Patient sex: F
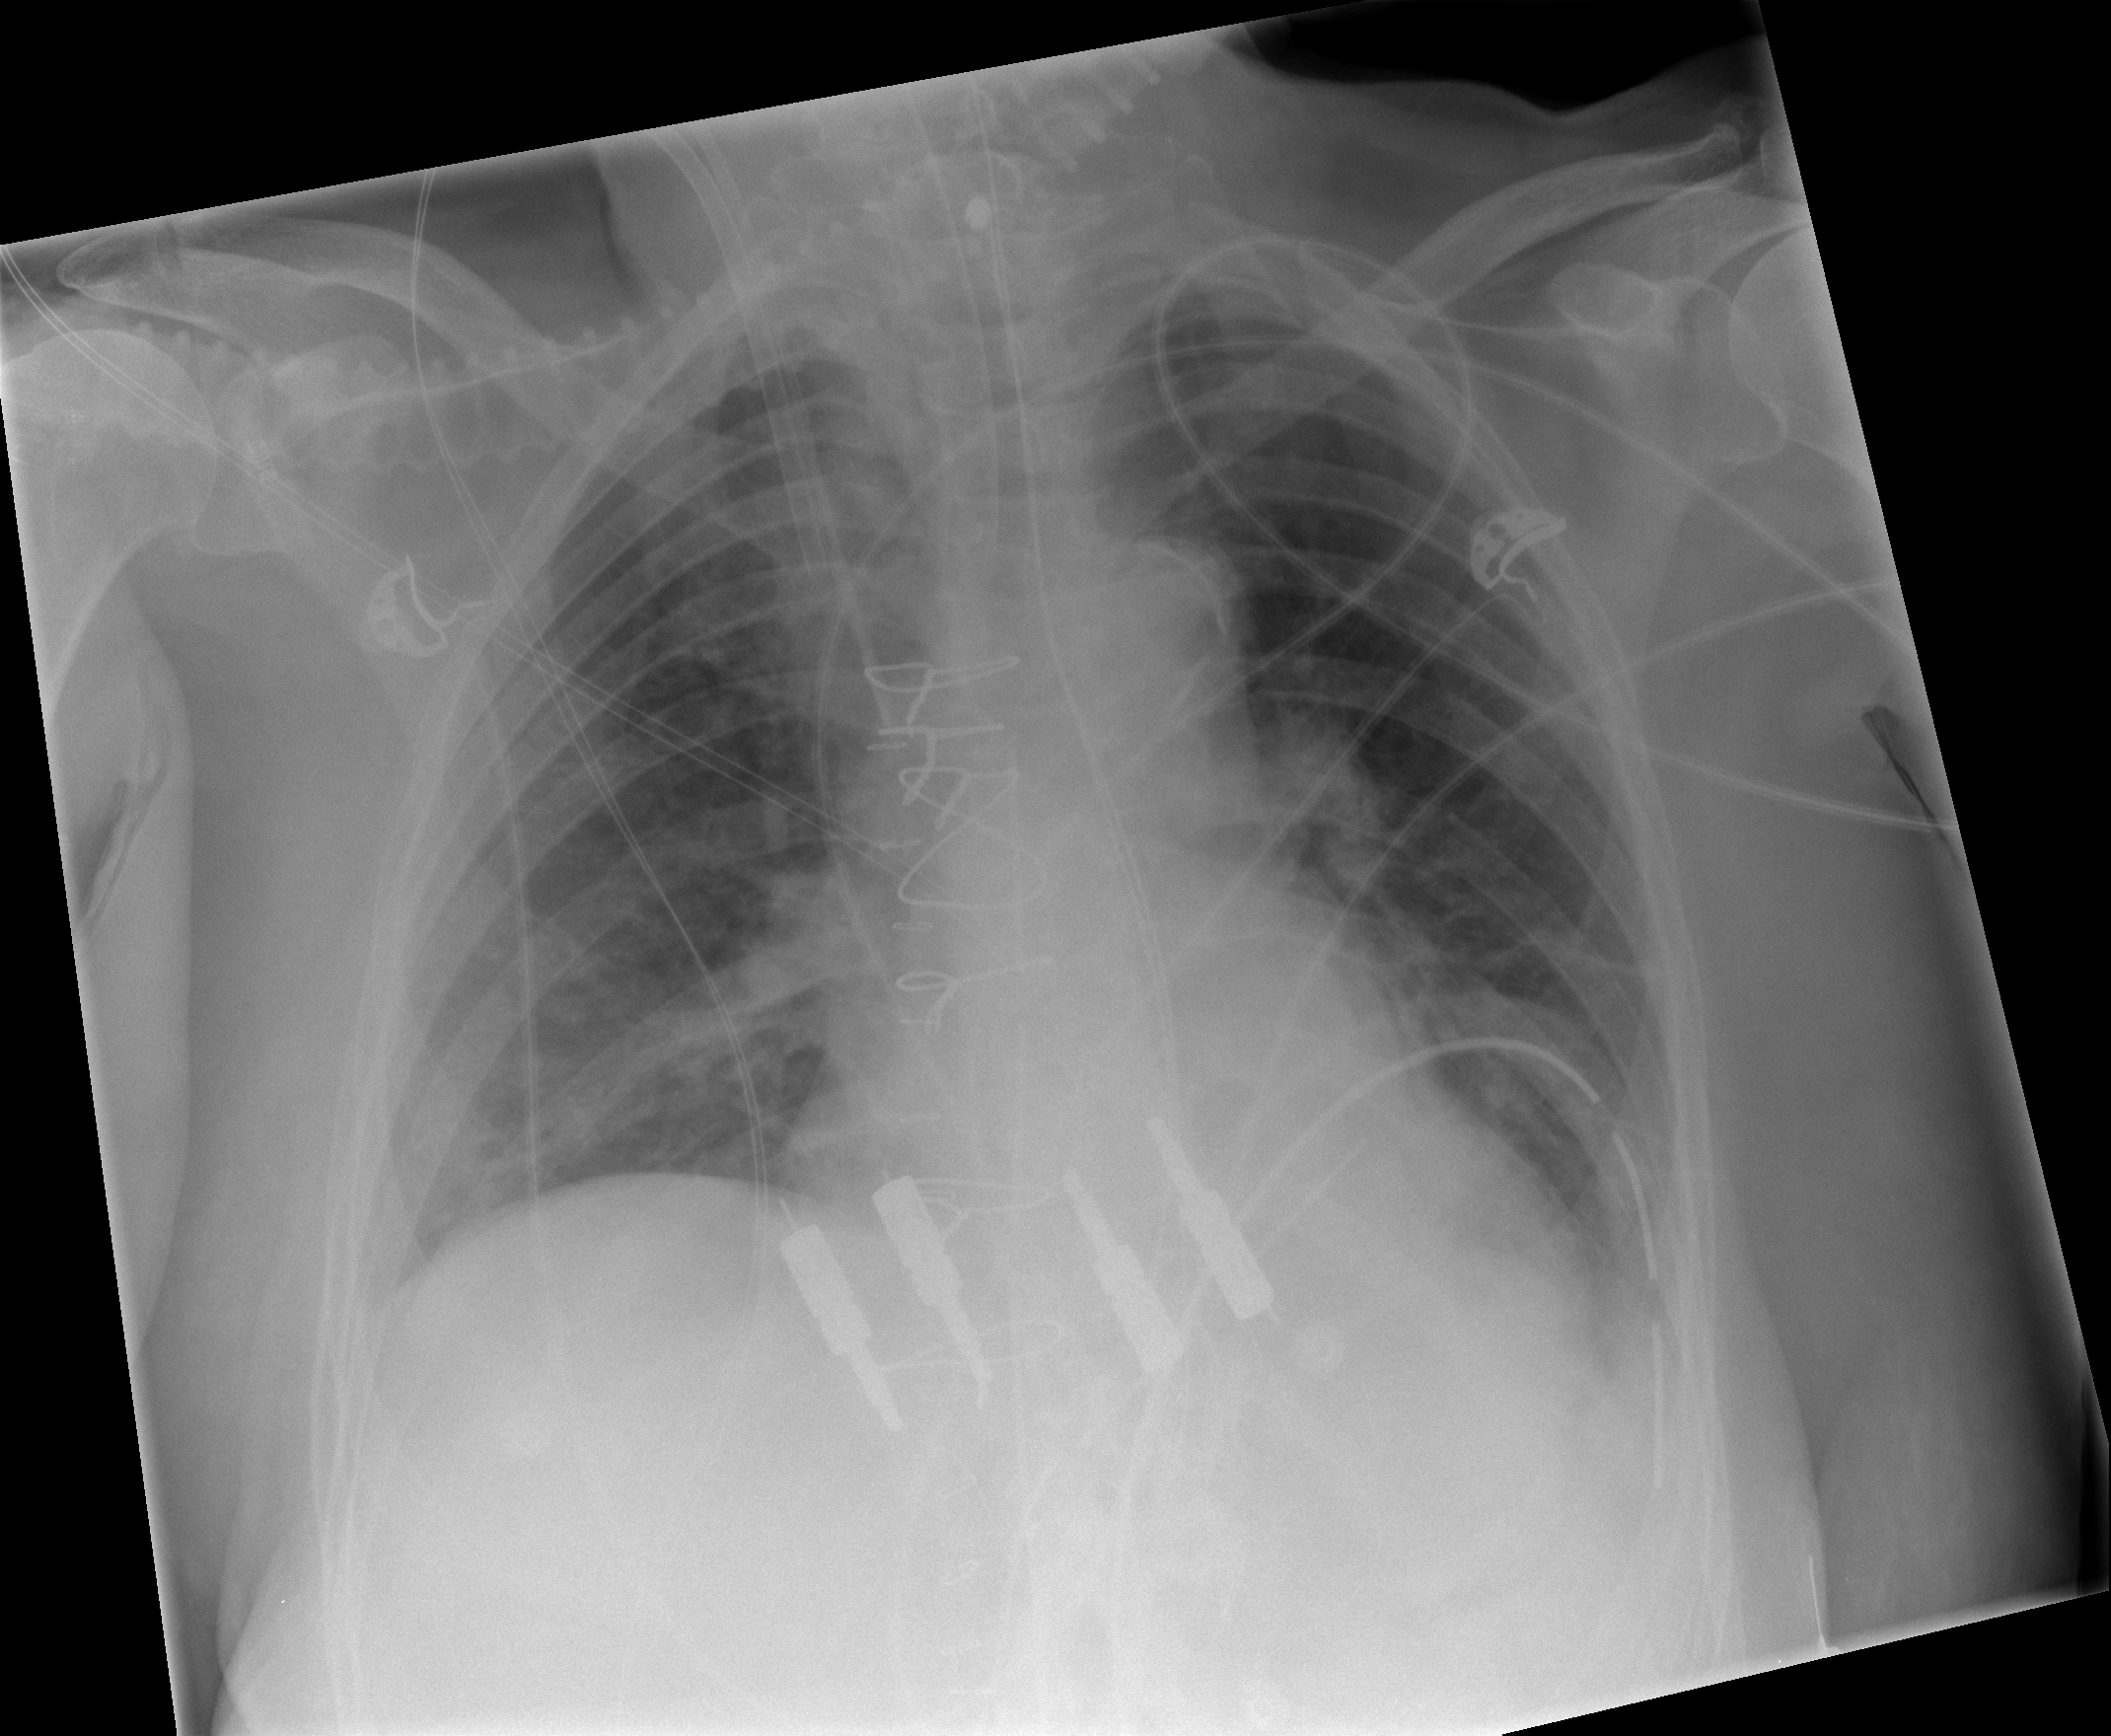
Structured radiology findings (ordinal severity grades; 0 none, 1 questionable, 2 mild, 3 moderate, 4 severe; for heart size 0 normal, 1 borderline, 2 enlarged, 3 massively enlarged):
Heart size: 0
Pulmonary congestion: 0
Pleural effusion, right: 0
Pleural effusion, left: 0
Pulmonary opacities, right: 0
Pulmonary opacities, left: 0
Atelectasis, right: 1
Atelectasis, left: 2